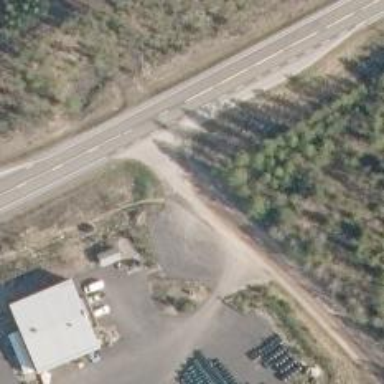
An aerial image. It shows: Unclassified road.